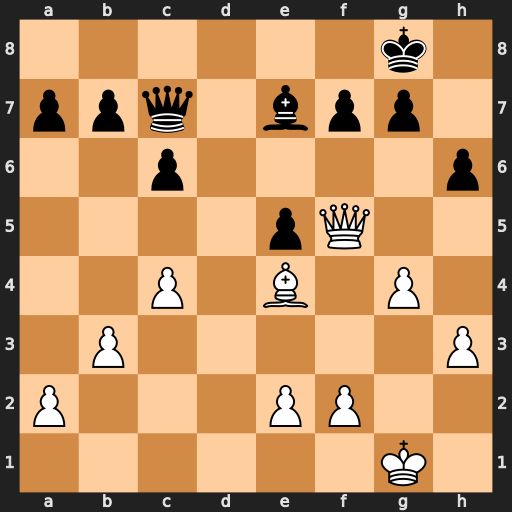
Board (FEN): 6k1/ppq1bpp1/2p4p/4pQ2/2P1B1P1/1P5P/P3PP2/6K1
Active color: w
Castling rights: -
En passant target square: -
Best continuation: Qh7+ Kf8 Qh8#